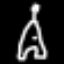
Label: The Eiffel Tower